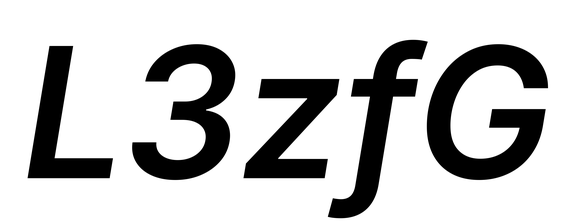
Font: Inter-Italic_SemiBold_Italic